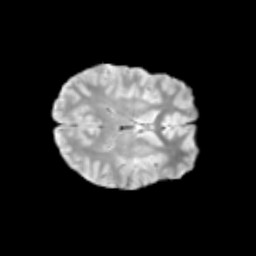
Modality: T2w
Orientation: axial
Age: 11
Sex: female
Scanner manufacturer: siemens
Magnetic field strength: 3 T
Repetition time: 3.8 s
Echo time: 0.07 s